Interaction volume radius: 10 \u00c5
Interaction volume height: 10 \u00c5
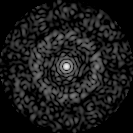
Disorder parameter: 0.8556